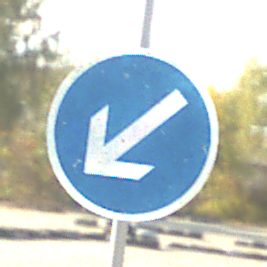
Verkehrszeichen: VorgeschriebeneVorbeifahrtLinks
Umgebung: Outdoor, RoadRail
Tageszeit: MorningAfternoon
Wetter: PartlyCloudy
Licht: Natural
Jahreszeit: NotSpecified
Kontrast: HighContrast